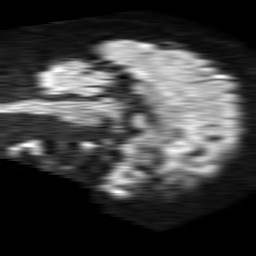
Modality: TRACE
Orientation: sagittal
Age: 51
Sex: male
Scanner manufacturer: philips
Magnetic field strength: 1.5 T
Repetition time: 4.6 s
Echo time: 0.08631 s